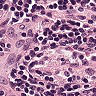
Metastatic tissue present: no